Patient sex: M
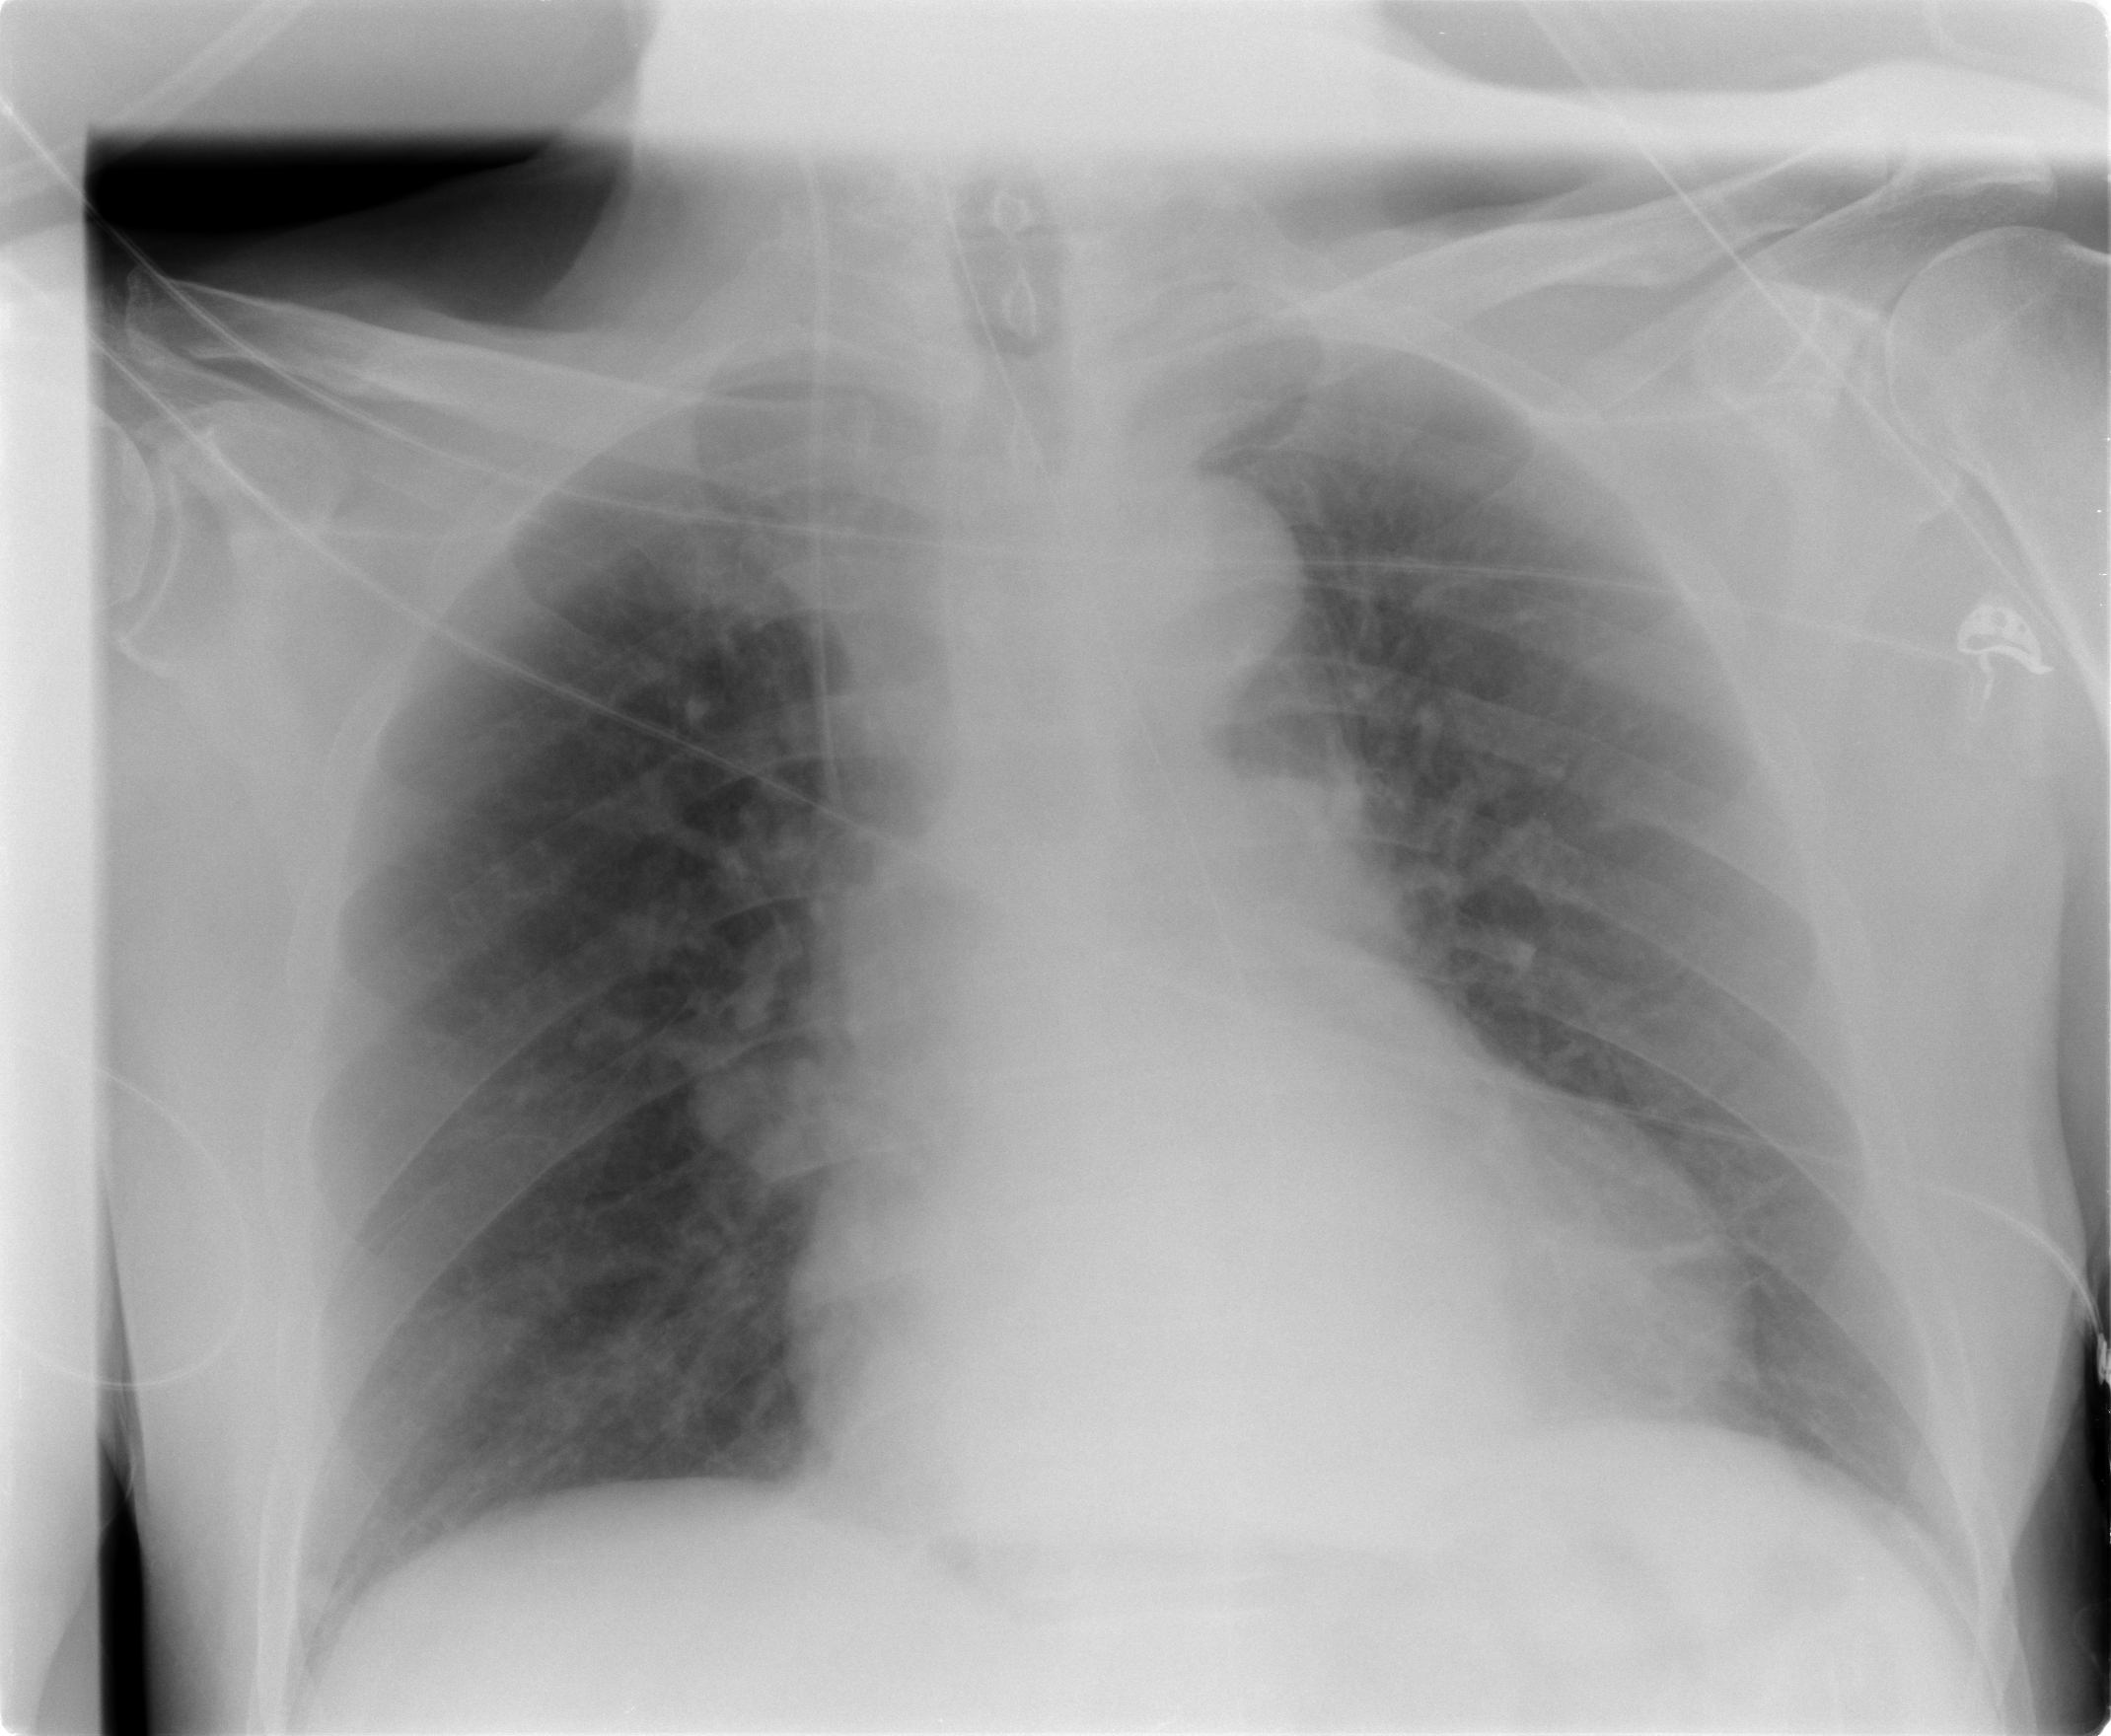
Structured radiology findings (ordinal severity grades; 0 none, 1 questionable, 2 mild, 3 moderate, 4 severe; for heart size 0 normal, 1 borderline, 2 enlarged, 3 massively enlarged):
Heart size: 0
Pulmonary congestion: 2
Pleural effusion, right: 0
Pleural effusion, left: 0
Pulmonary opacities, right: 0
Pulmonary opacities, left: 0
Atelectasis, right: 0
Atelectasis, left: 0